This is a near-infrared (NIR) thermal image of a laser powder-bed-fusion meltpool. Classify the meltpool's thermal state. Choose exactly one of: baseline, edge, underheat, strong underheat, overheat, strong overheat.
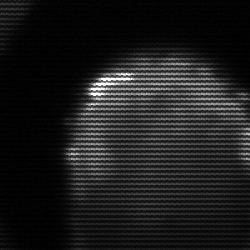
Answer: edge